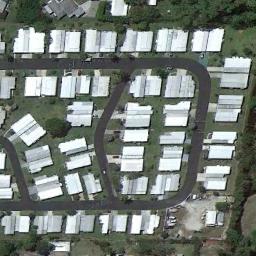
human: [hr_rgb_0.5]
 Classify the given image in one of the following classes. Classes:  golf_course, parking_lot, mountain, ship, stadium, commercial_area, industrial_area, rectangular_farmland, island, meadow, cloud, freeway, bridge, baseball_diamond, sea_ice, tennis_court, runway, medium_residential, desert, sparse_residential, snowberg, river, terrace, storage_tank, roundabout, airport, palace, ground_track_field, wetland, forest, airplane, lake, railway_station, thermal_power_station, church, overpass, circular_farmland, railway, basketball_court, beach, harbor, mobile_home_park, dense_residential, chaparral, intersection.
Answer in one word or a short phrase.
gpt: mobile_home_park